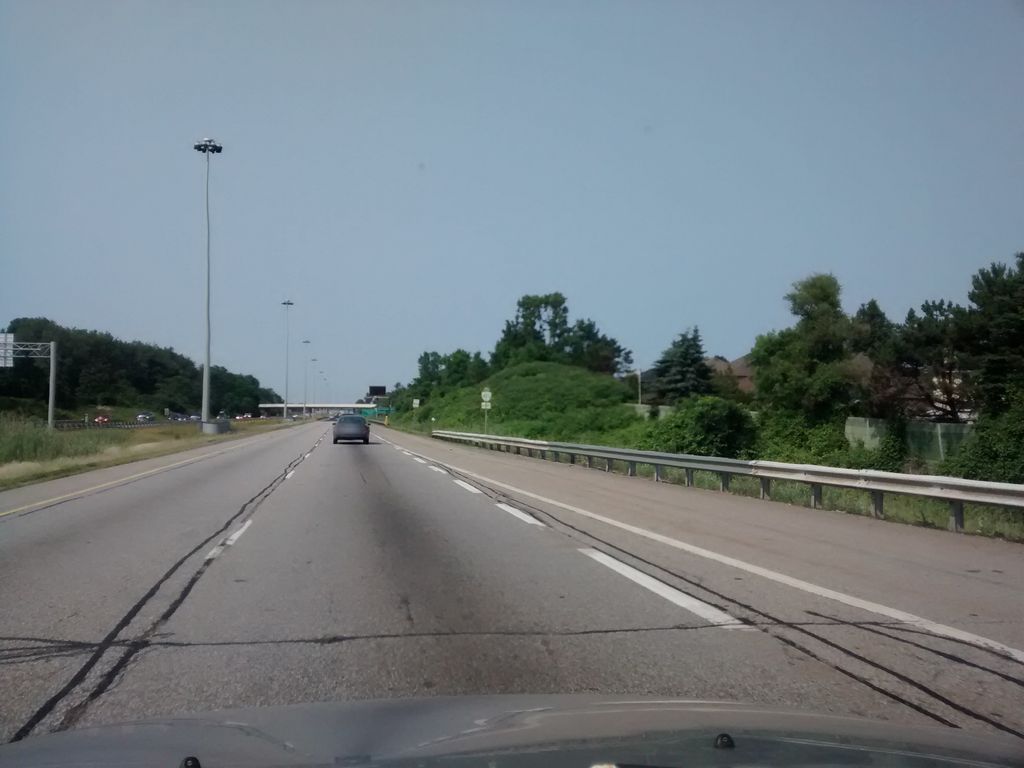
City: hamilton